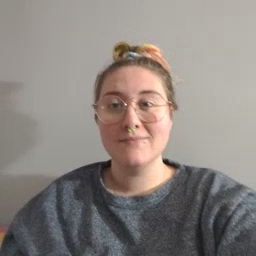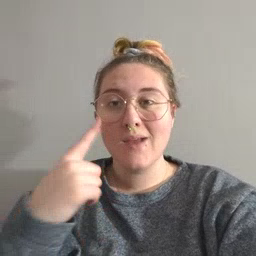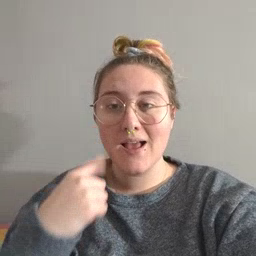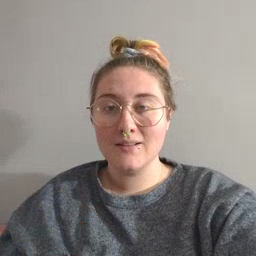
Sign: cry